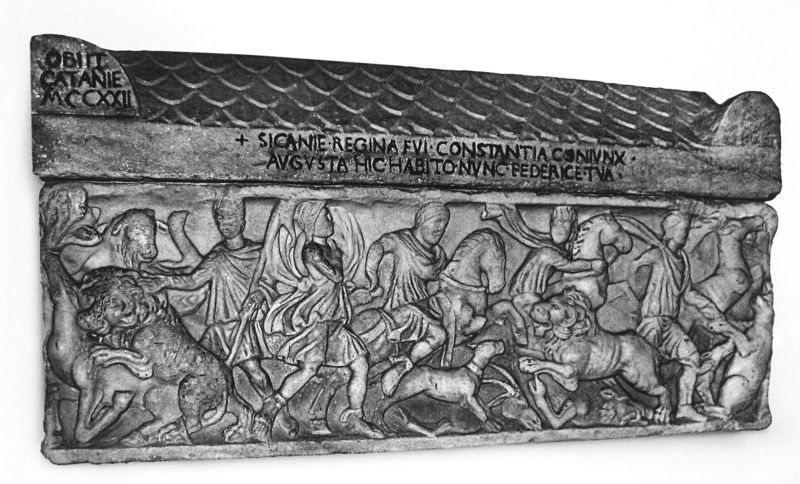
Titel: Sarkophag der Konstanze von Aragon (Constanza d'Aragona)
Institution: Palermo, Dom
Schlagwörter: kampf, umhang, frauen, menschen, männer, szene, dach, hund, hunde, tier, tiere, tuch, falten, stein, personen, pferd, pferde, reiter, schuppen, chaos, reiten, relief, schrift, stab, kuh, krieg, schlacht, könig, inschrift, zahlen, truhe, deckel, ritter, rom, fries, römer, sims, sarg, löwen, grab, antik, krieger, königin, löwe, bock, ochse, biss, schindeln, latein, sarkophag, tiger, lanz, bester freund des menschen, kamof, anfallen, schlachtt, tiere##pferd